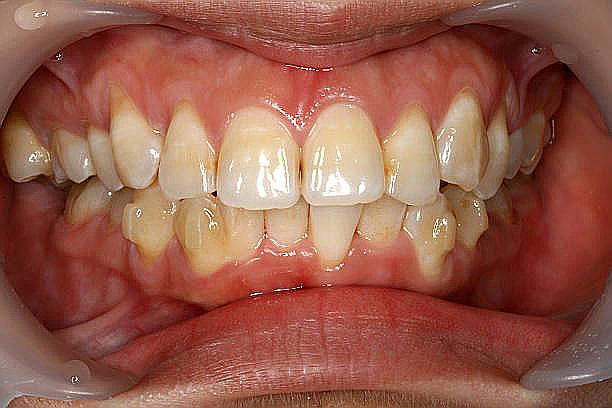
Condition: Gingivitis